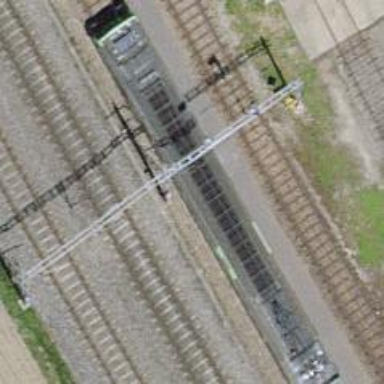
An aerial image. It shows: Railway yard with electrified contact lines.